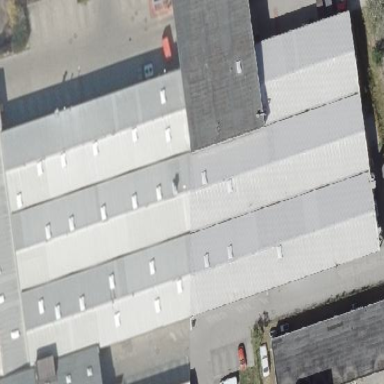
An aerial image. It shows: Commercial building.